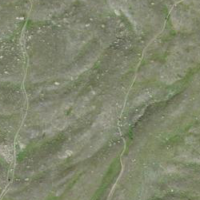
EUNIS habitat code: 26
Species observed at this site:
Montifringilla nivalis
Aster alpinus
Dryas octopetala